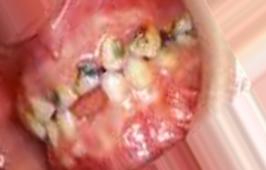
Condition: Caries